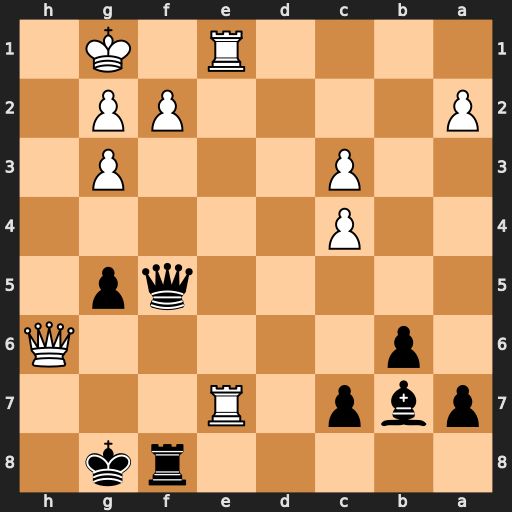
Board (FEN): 5rk1/pbp1R3/1p5Q/5qp1/2P5/2P3P1/P4PP1/4R1K1
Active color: b
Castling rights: -
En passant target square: -
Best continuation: Qxf2+ Kh2 Qxg2#